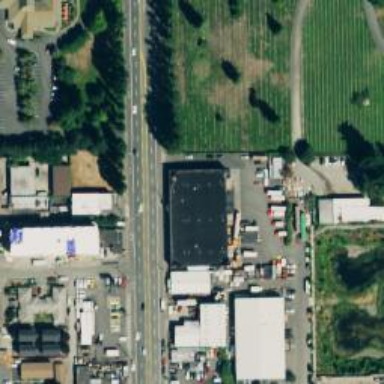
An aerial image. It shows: Commercial area.